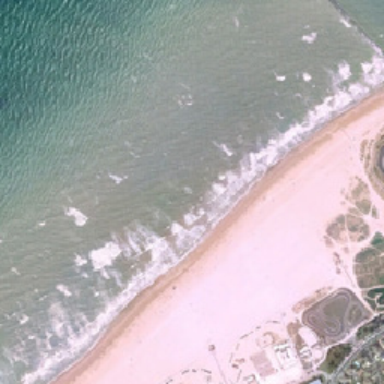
The white beach is between the sea and some buildings .